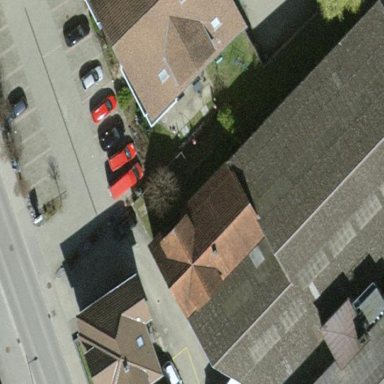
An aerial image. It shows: Parking area.